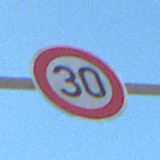
Verkehrszeichen: Geschwindigkeit30
Umgebung: Outdoor, Urban
Tageszeit: Midday
Wetter: Clear
Licht: Natural
Jahreszeit: NotSpecified
Kontrast: HighContrast